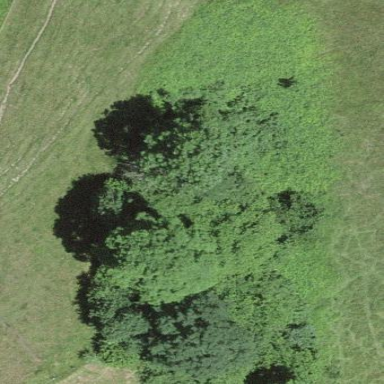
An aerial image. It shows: Forest area.